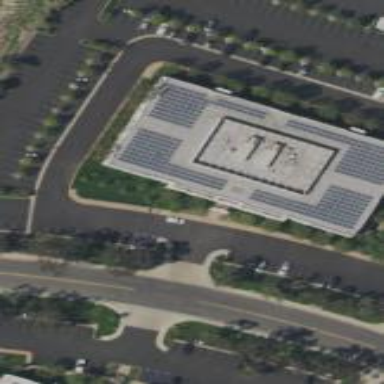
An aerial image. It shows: Office building.